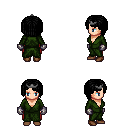
a pixel art fantasy rpg character, female body template, human, light skin, green robe, red pants, black pageboy hairstyle, iron tiara, metal gloves, brown shoes, four views (front, back, left, right), 2x2 character sprite sheet, small pixel art, hard edges, no anti-aliasing